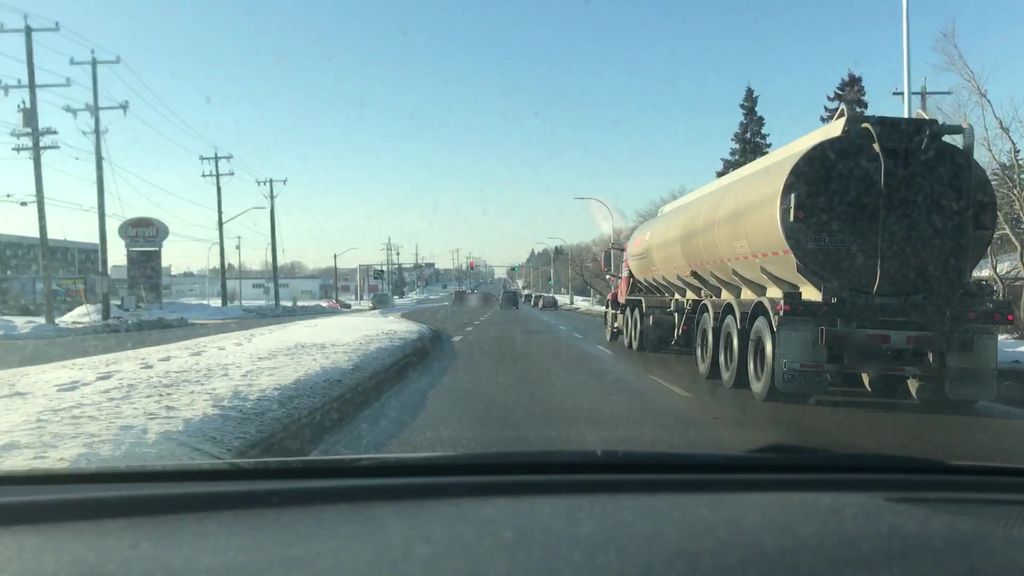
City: edmonton